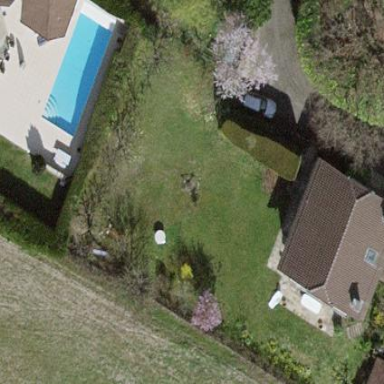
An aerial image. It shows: Garden surrounded by fence.